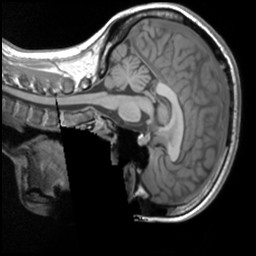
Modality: T1w
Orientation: sagittal
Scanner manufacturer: siemens
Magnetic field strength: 3 T
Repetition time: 1.9 s
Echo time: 0.00267 s